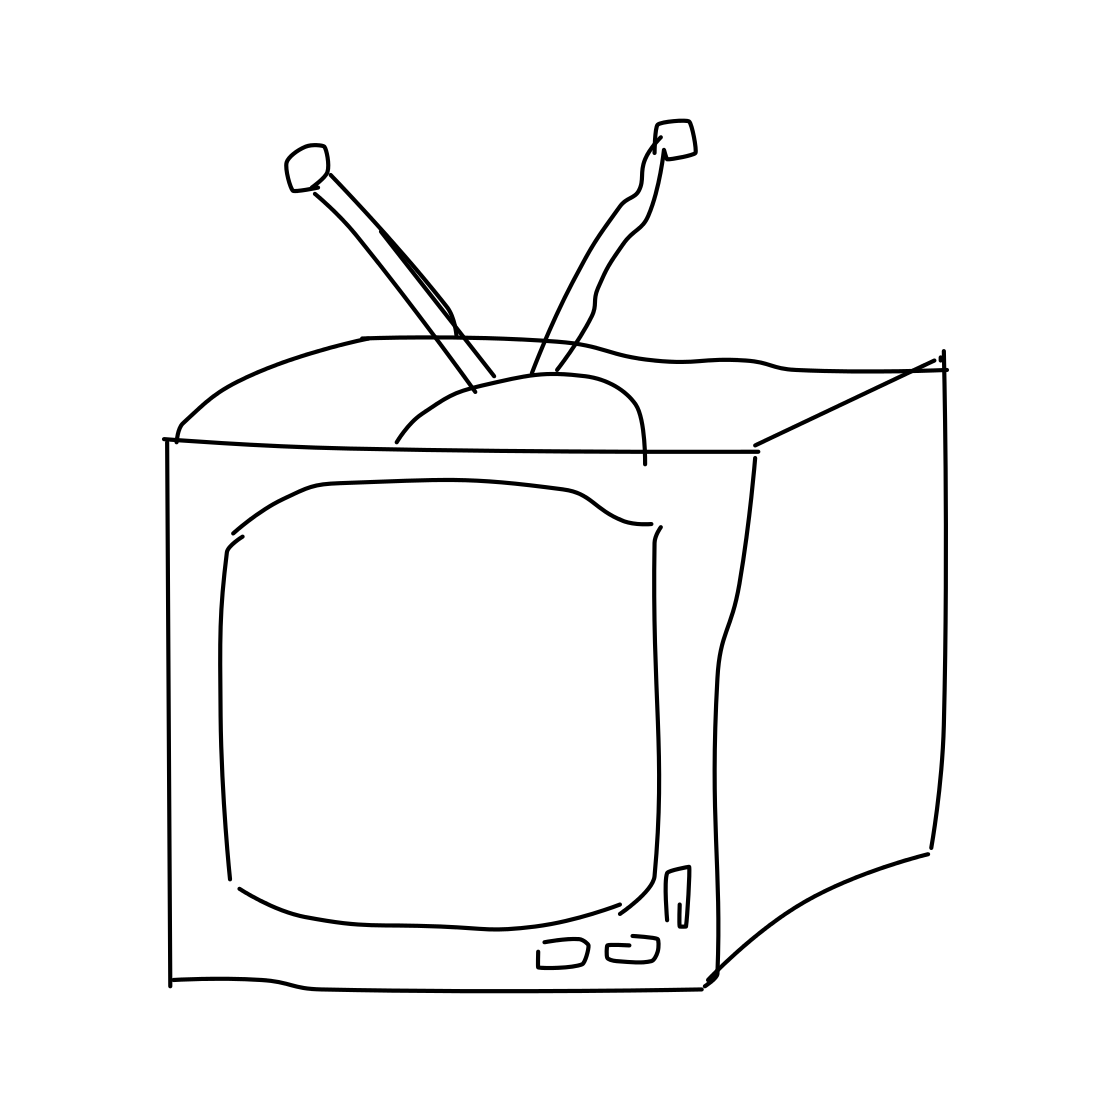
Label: tv